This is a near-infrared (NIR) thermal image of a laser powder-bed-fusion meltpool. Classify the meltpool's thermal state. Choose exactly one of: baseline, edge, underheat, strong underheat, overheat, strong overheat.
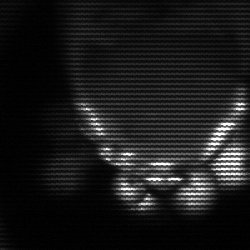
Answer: edge